Aerial crown-view tile of a tropical tree (Barro Colorado Island, Panama), acquired 20250317:
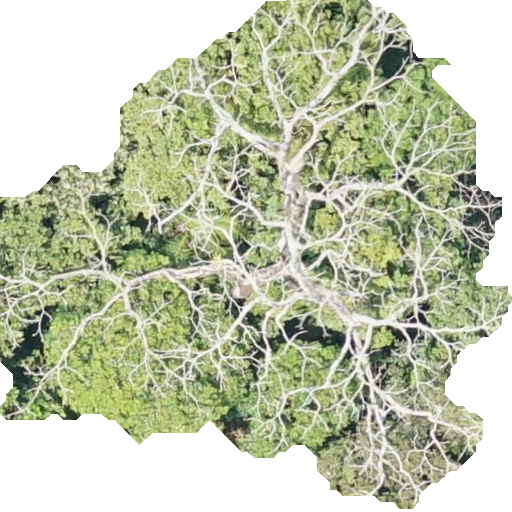
Species: Pseudobombax septenatum
GBIF accepted scientific name: Pseudobombax septenatum
Crown area: 276.145 m²